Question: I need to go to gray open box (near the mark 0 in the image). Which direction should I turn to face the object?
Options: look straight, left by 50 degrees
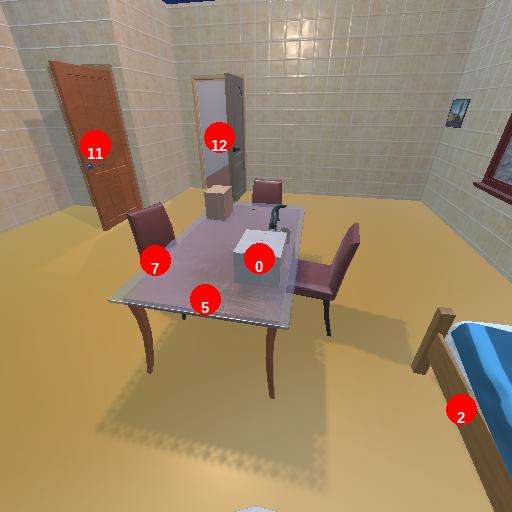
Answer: look straight